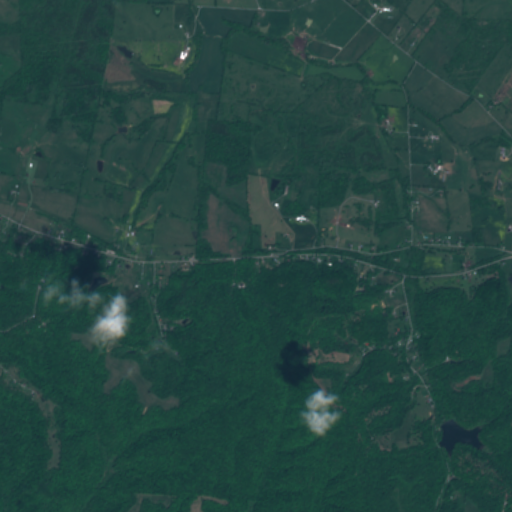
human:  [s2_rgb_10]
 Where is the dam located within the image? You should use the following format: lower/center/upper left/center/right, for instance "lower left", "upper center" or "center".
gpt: The dam is located in the lower right of the image.
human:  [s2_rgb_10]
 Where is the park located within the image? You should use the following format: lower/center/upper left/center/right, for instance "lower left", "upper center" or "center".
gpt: The park is located in the center left of the image.
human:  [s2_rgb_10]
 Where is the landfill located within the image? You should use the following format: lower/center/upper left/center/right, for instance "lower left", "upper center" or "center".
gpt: There is no landfill in the image.